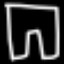
Label: pants